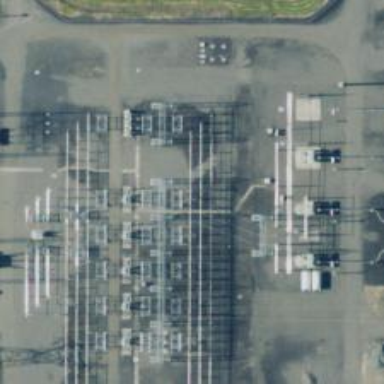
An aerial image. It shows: Outdoor power switch.